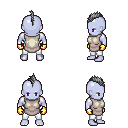
a pixel art fantasy rpg character, male body template, dark elf, purple skin, white tunic, white pants, gray mohawk hairstyle, gold gloves, four views (front, back, left, right), 2x2 character sprite sheet, small pixel art, hard edges, no anti-aliasing